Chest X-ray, PA view. Patient: 20 years old, sex M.
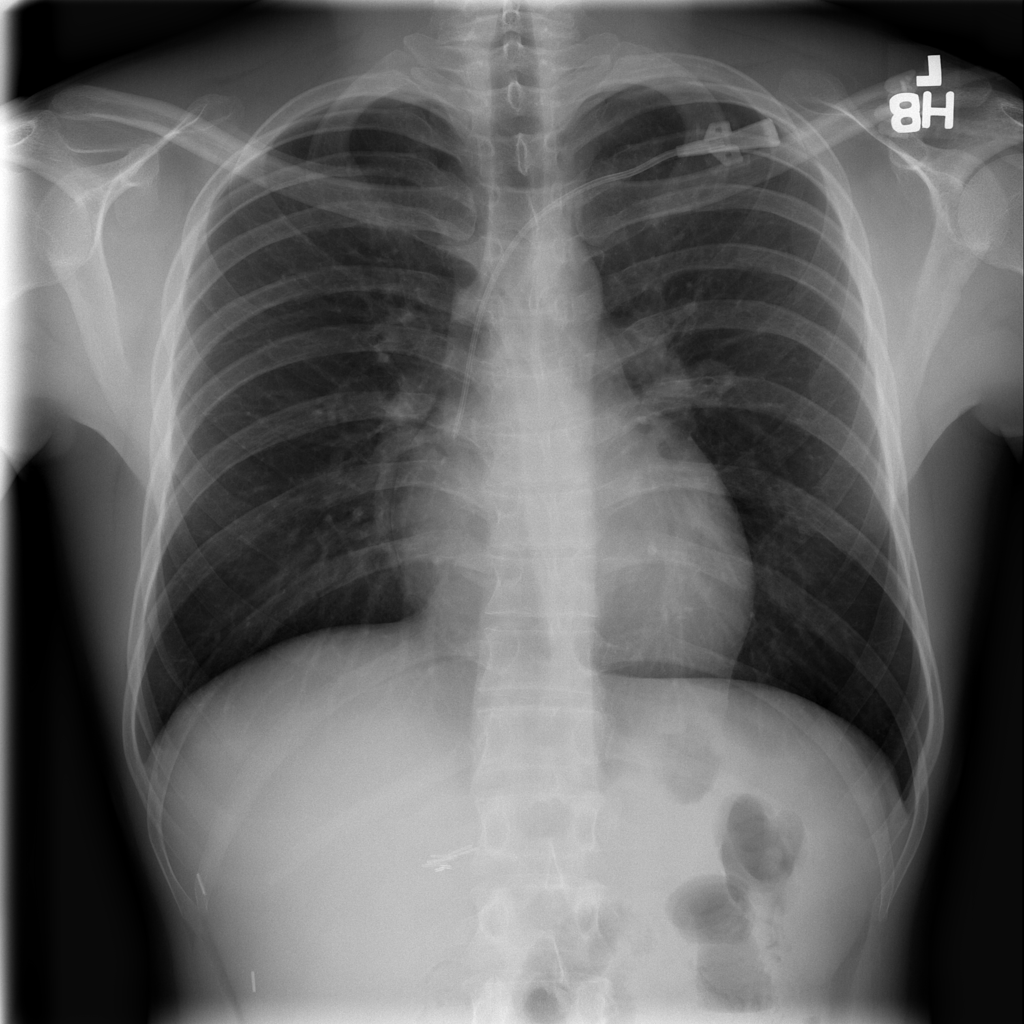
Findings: No Finding